Interaction volume radius: 5 \u00c5
Interaction volume height: 35 \u00c5
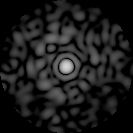
Disorder parameter: 0.822